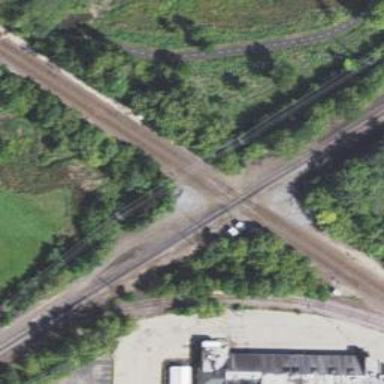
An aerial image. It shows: Railway crossing.